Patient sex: F
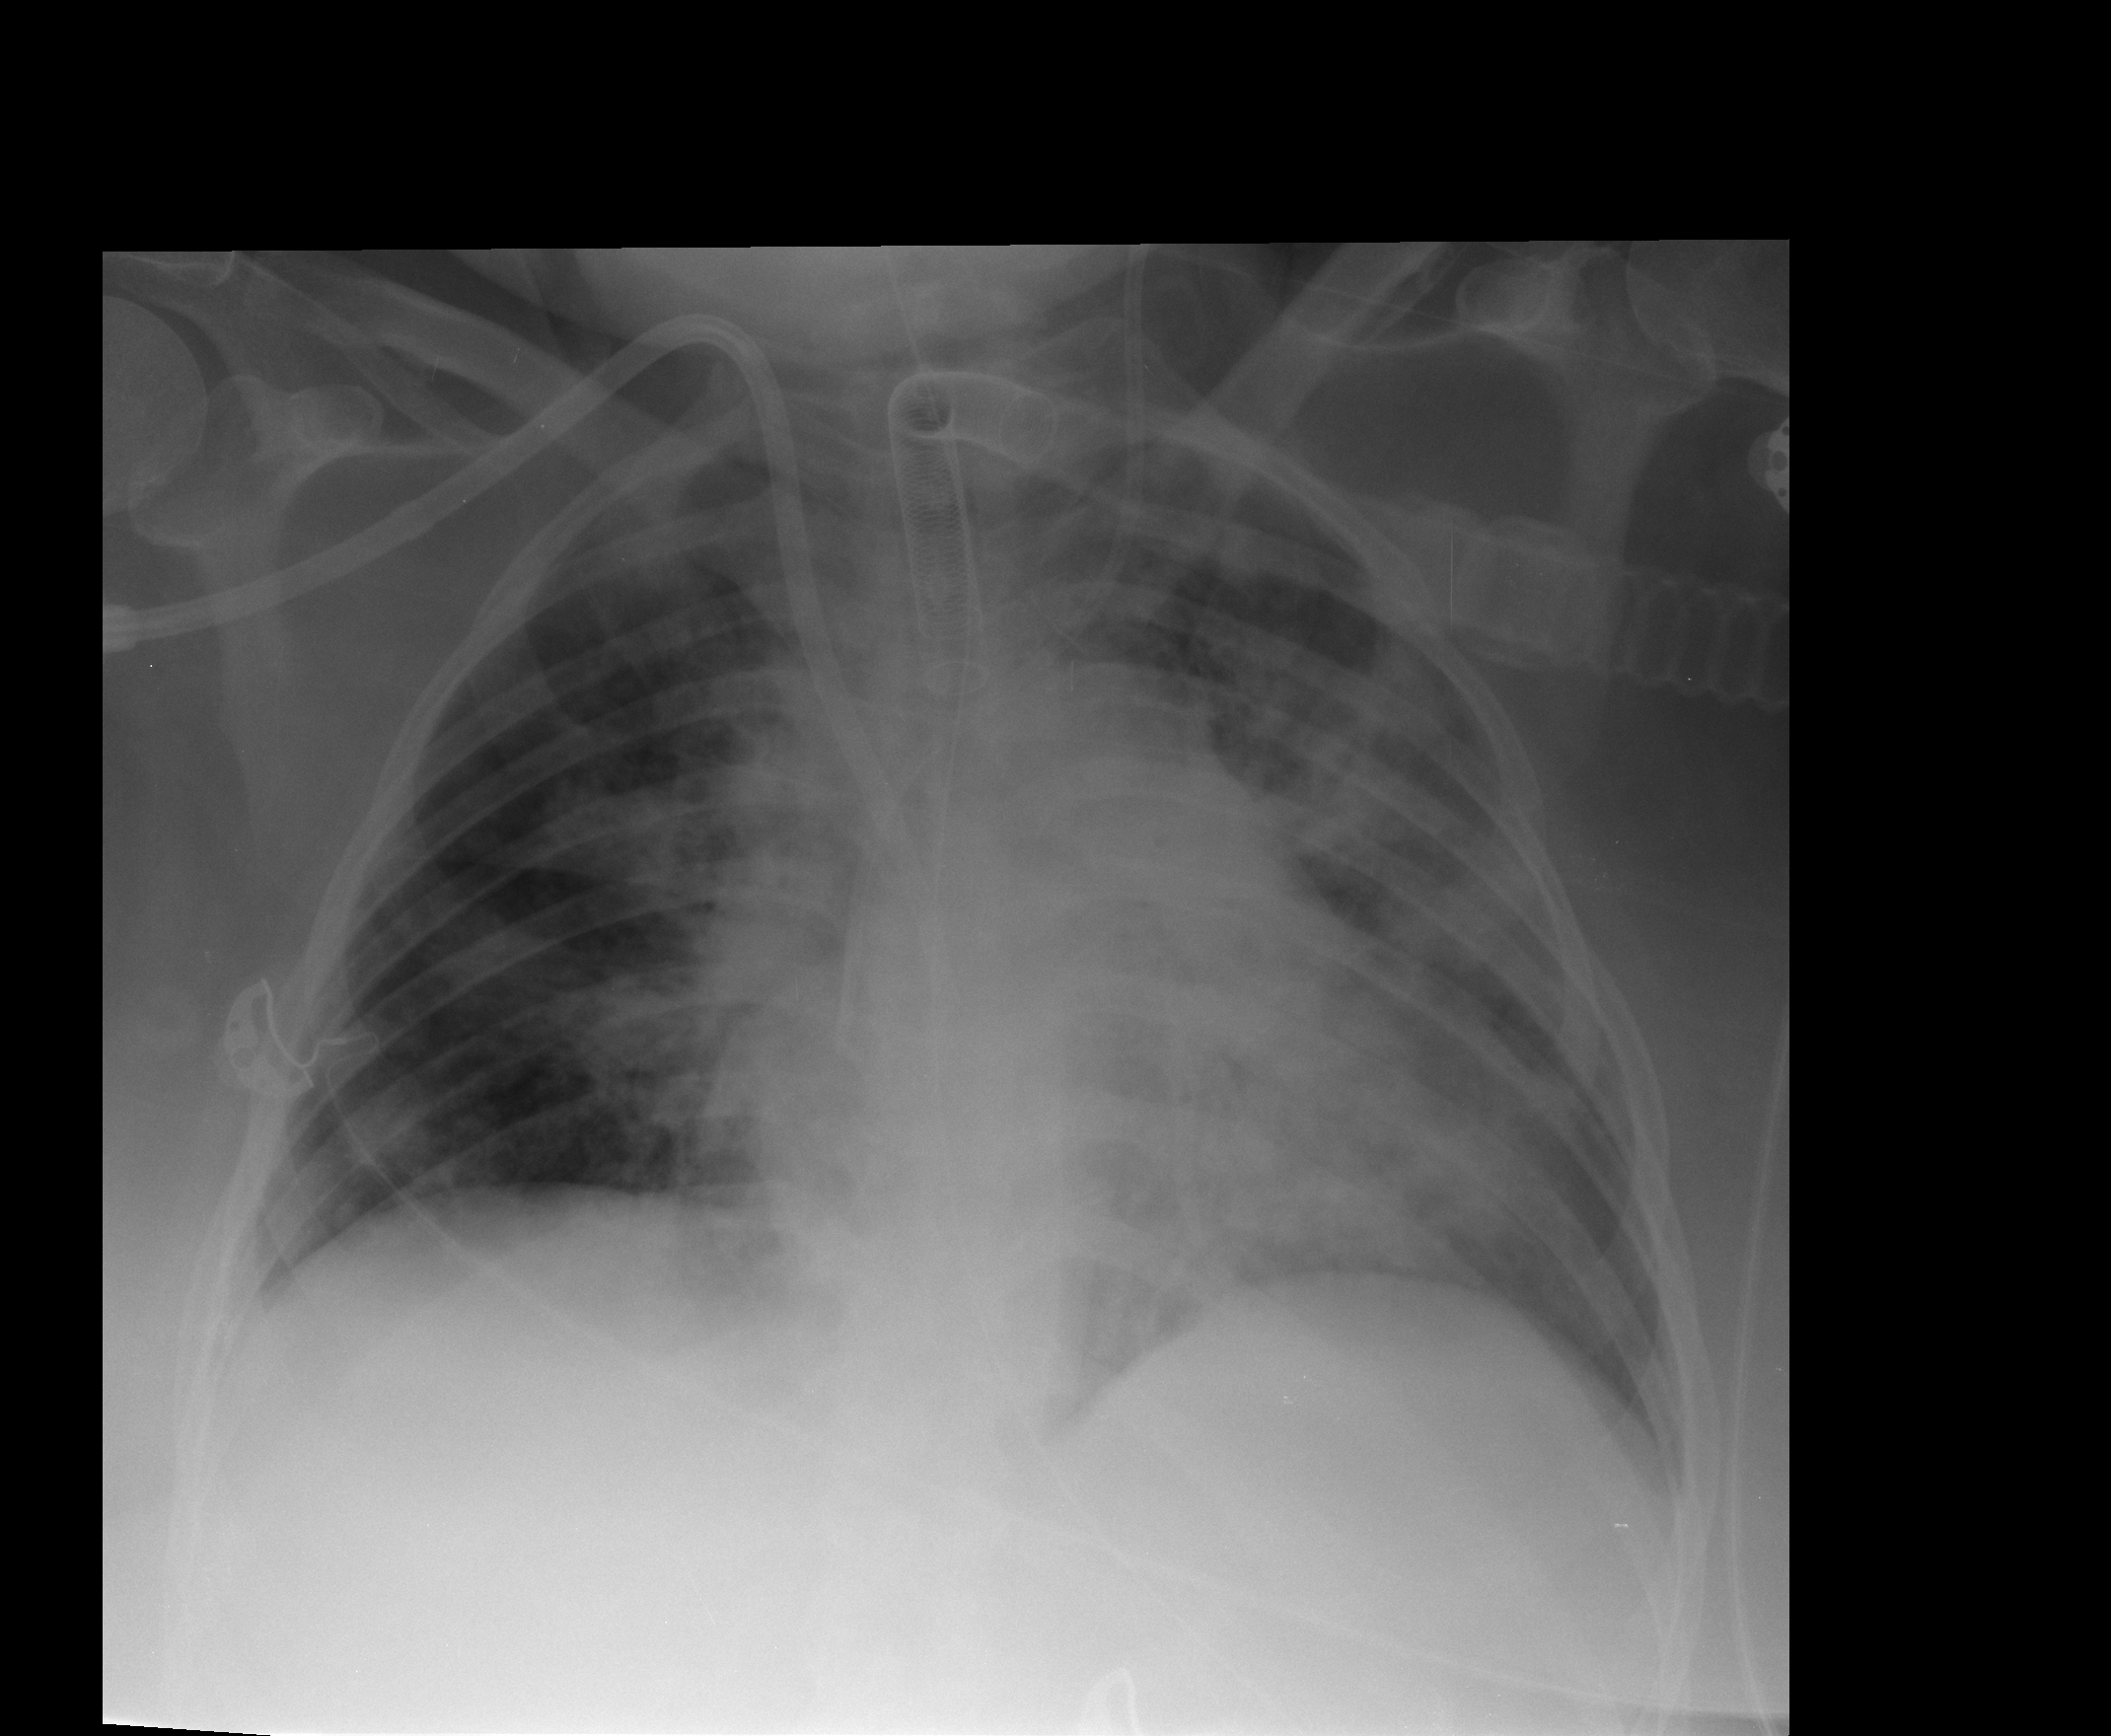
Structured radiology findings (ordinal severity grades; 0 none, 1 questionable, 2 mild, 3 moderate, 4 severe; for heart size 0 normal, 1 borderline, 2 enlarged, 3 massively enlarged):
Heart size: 2
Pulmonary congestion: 3
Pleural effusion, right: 0
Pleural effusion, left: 0
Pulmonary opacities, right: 3
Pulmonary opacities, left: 3
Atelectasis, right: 2
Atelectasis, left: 2